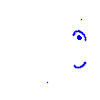
Particle: pion